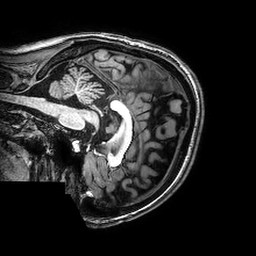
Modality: T1w
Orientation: sagittal
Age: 20
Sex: female
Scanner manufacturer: philips
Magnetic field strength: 3 T
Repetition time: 0.008239 s
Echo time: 0.00377 s